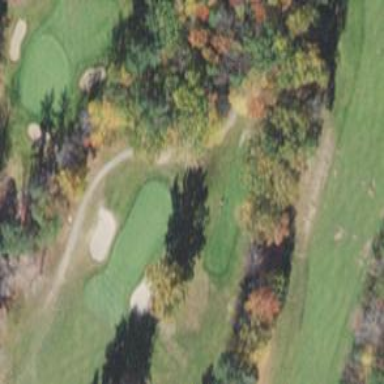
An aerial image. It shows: Golf hole.